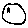
Label: moon